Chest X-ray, PA view. Patient: 65 years old, sex M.
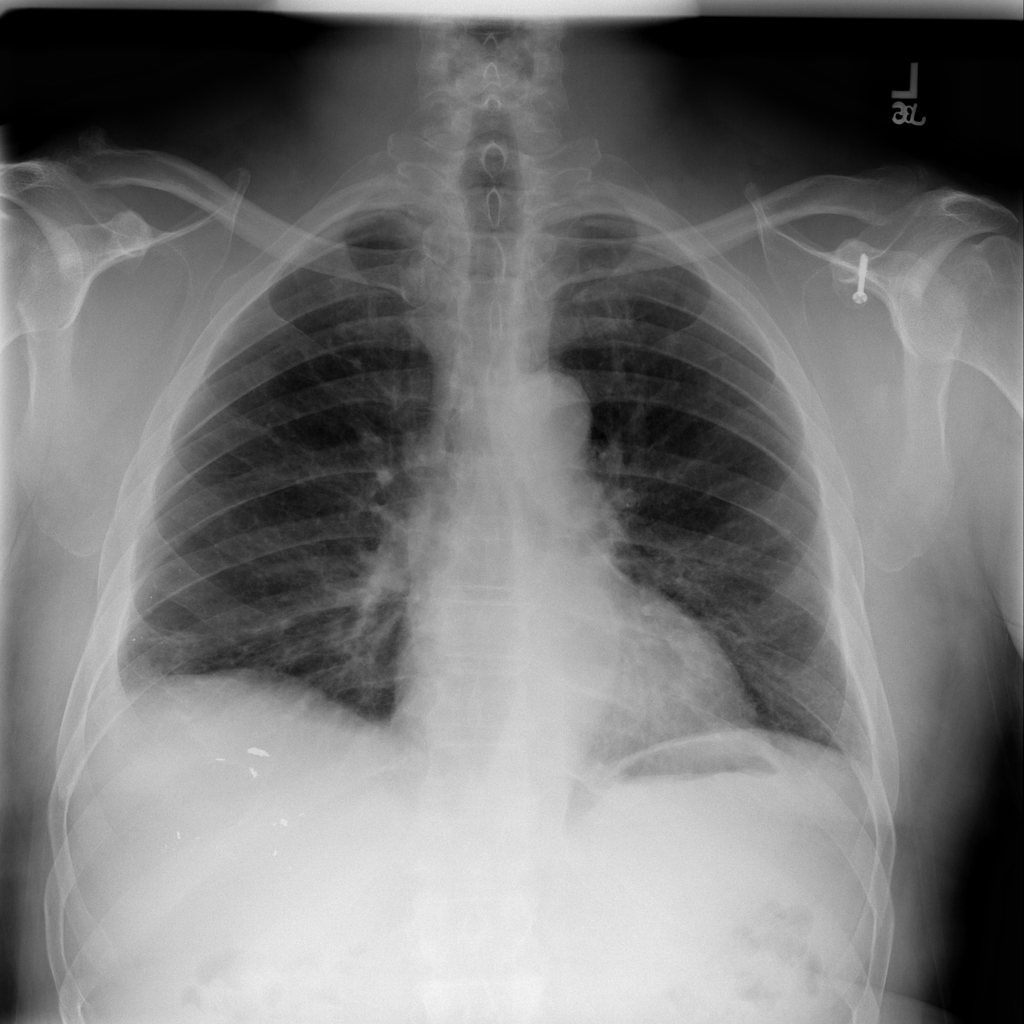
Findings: No Finding